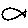
Label: fish